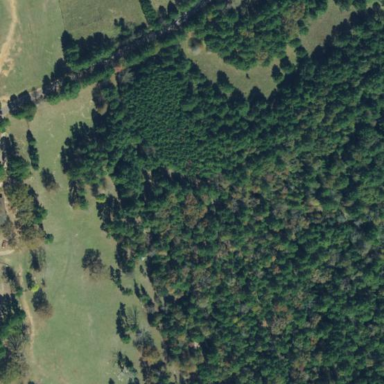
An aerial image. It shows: Evergreen forest with needle-leaved trees.